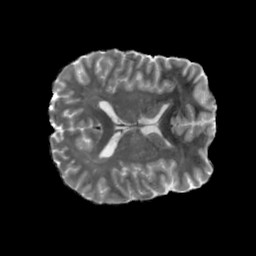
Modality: MD
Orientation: axial
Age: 27
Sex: male
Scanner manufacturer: siemens
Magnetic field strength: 6.98 T
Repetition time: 7.08 s
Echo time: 0.0756 s